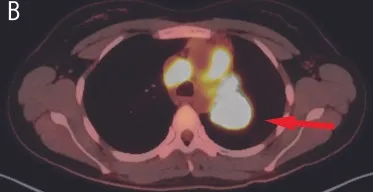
Positron emission tomography (tumor image). Hypermetabolic central left hilar mass (standardized uptake values max of 15.6).
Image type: radiology (pet)